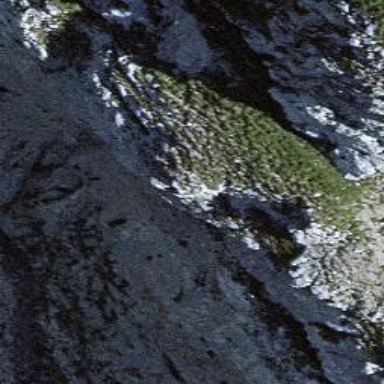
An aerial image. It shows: Natural cliff.